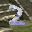
Label: 2